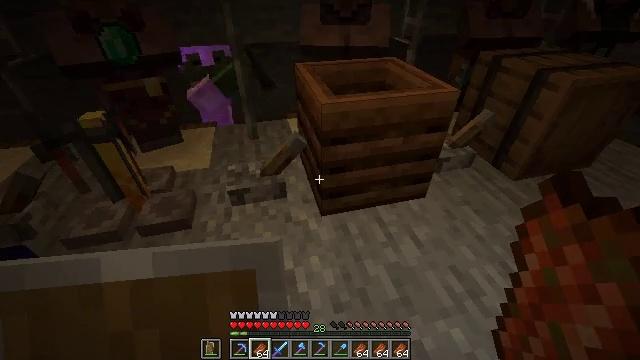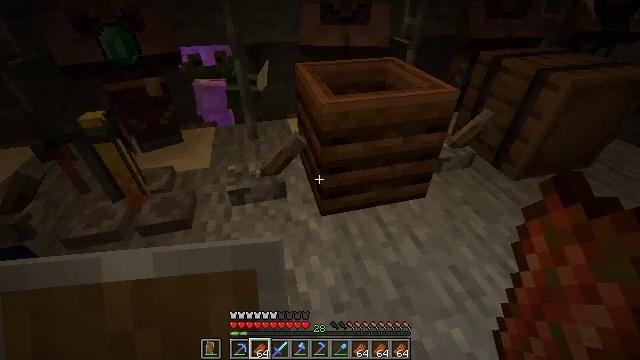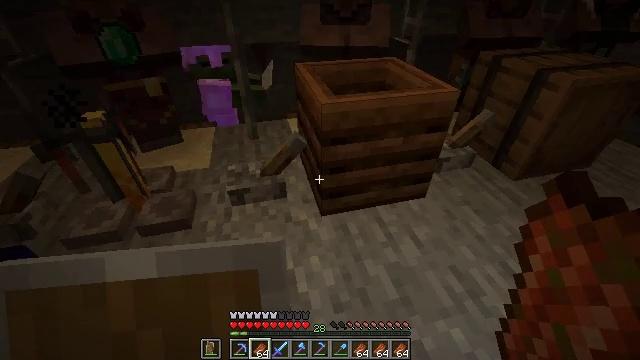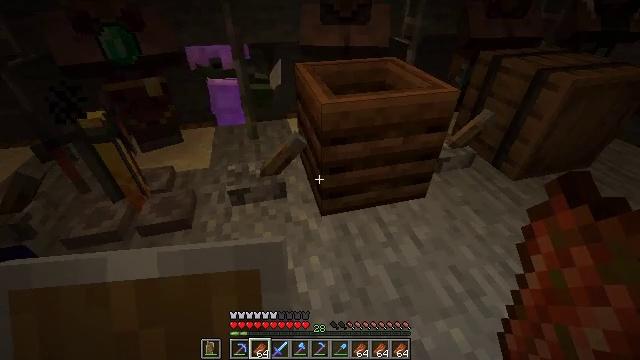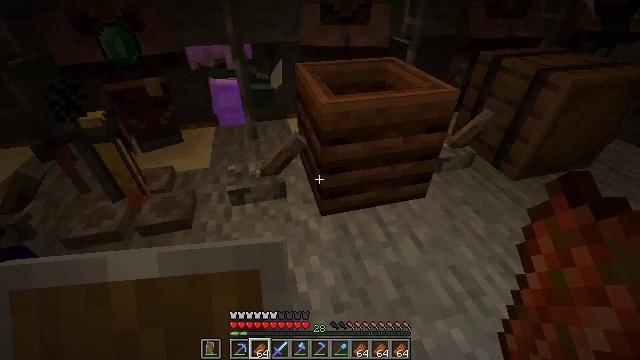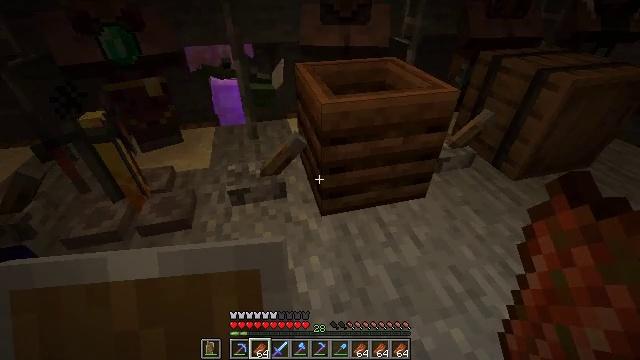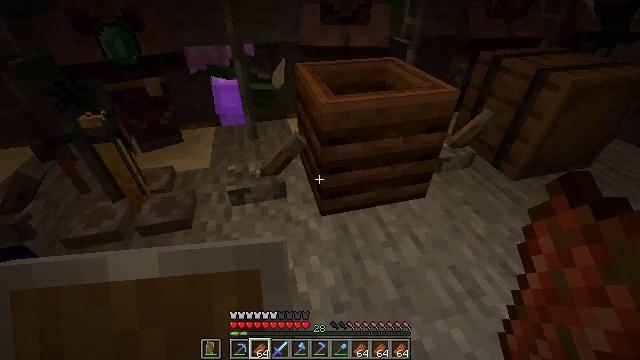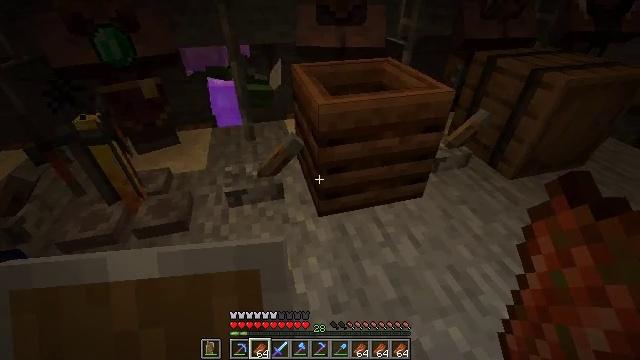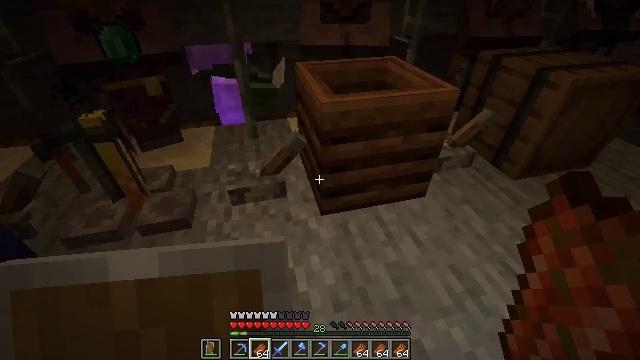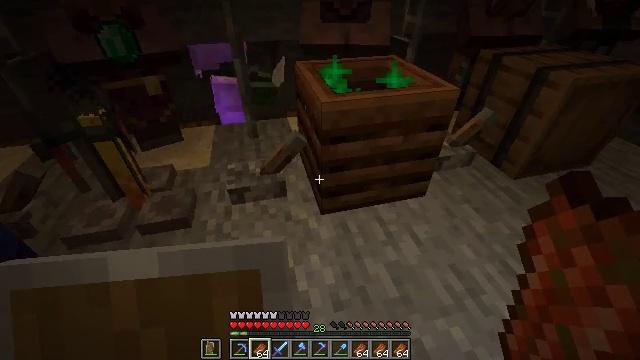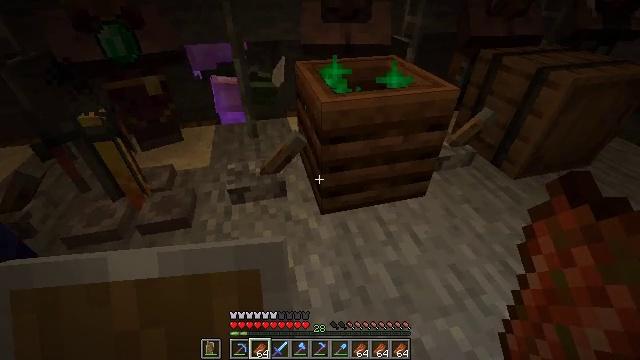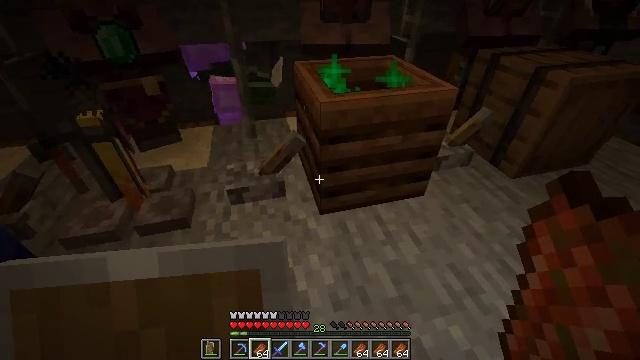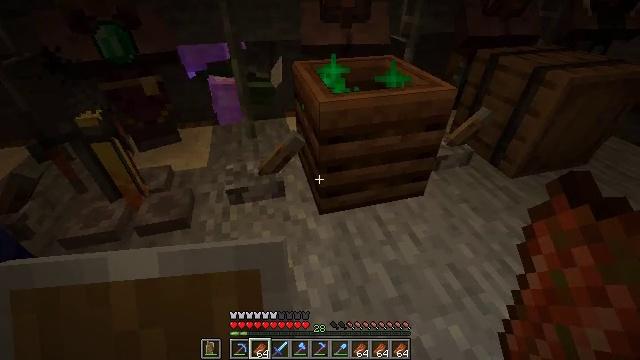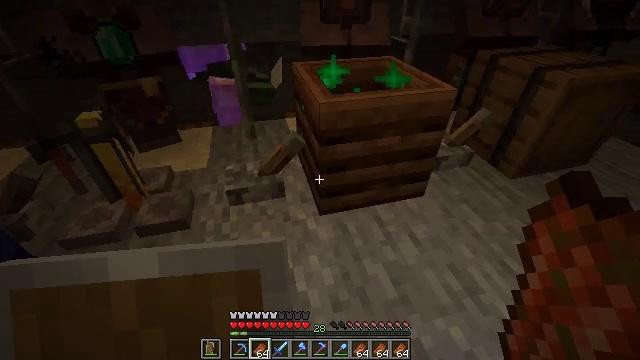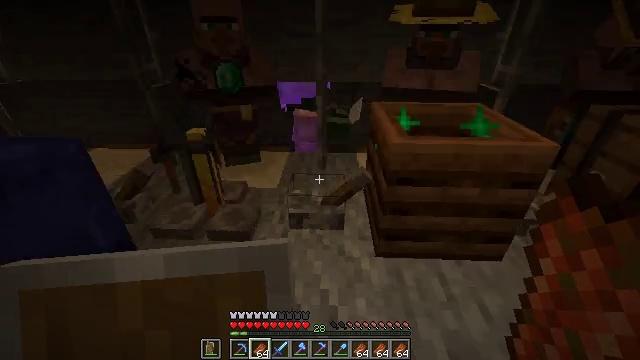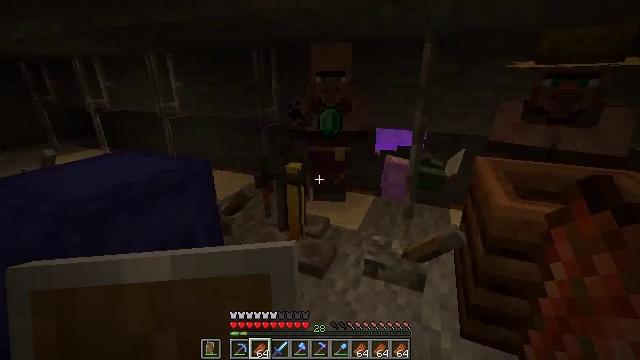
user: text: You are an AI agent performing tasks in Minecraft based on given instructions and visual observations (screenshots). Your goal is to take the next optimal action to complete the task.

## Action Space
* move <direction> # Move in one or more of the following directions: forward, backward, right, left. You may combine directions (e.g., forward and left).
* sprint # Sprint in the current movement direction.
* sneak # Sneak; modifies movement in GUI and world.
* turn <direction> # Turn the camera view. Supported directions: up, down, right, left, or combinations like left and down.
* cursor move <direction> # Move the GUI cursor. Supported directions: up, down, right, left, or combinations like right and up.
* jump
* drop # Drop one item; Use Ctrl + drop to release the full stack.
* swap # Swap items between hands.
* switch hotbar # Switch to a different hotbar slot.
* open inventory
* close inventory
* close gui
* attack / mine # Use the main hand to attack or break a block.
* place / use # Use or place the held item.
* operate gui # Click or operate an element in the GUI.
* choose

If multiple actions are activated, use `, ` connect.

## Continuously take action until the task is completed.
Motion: motion action
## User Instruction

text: Mine the blue shulker box.
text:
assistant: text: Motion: no_op
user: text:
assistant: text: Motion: no_op
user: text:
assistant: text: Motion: no_op
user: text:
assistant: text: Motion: no_op
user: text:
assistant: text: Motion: no_op
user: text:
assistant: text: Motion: no_op
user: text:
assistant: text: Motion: no_op
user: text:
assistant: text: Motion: no_op
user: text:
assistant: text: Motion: no_op
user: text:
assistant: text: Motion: no_op
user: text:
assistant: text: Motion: no_op
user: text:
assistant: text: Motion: no_op
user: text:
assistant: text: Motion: no_op
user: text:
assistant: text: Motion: turn left and up
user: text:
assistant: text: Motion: turn left and up
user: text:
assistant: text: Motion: turn left and up
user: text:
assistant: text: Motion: turn up
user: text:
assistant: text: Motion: turn right and up
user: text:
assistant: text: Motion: turn up
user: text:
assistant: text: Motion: no_op
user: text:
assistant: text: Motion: no_op
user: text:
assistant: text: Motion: no_op
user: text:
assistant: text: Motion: turn right and up
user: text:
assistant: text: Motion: no_op
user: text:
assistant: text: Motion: no_op
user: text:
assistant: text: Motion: move forward
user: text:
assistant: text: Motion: move forward
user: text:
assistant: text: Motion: move forward
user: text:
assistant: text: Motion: move forward
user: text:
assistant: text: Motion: move forward